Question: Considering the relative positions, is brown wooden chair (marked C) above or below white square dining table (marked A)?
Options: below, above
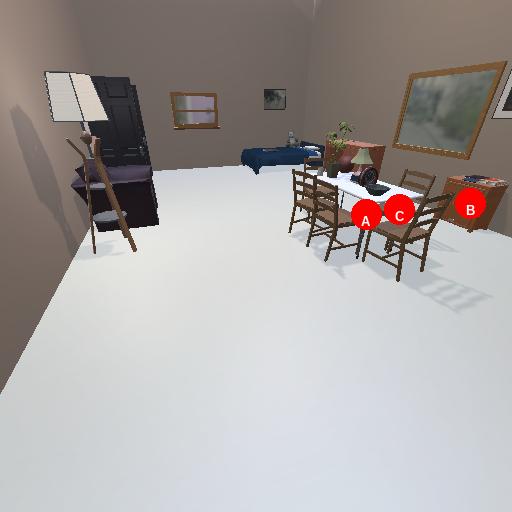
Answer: below